Question: How can I show the size of the file I've selected from the JFileChooser in my JTextField? When I use 'f.getTotalSpace()', I'm being shown the total disk space of my PC, which is not what I want.
'''
private void jButtonAttachActionPerformed(java.awt.event.ActionEvent evt) {
JFileChooser jc = new JFileChooser();
jc.setDialogType(JFileChooser.OPEN_DIALOG);
jc.showOpenDialog(null);
File f = jc.getSelectedFile();
if (f.length() / 1024 < 1024) {
jTextFieldAttachments.setText(f.getName() + " " + "(" + f.length() / 1024 + " KB)");
}
else if (f.length() / 1024 >= 1024) {
jTextFieldAttachments.setText(f.getName() + " " + "(" + f.length() / <PHONE> + " MB)");
}
}
**EDIT by @RoeyGolzarpoor**
if (f.length() / 1024 <= 1024) {
jTextFieldAttachments.setText(f.getName() + " " + "(" + String.format("%.1f", (f.length() / 1024)) + " KB)");
}
else if (f.length() / 1024 > 1024) {
jTextFieldAttachments.setText(f.getName() + " " + "(" + String.format("%.1f", (f.length() / <PHONE>)) + " MB)");
}
'''

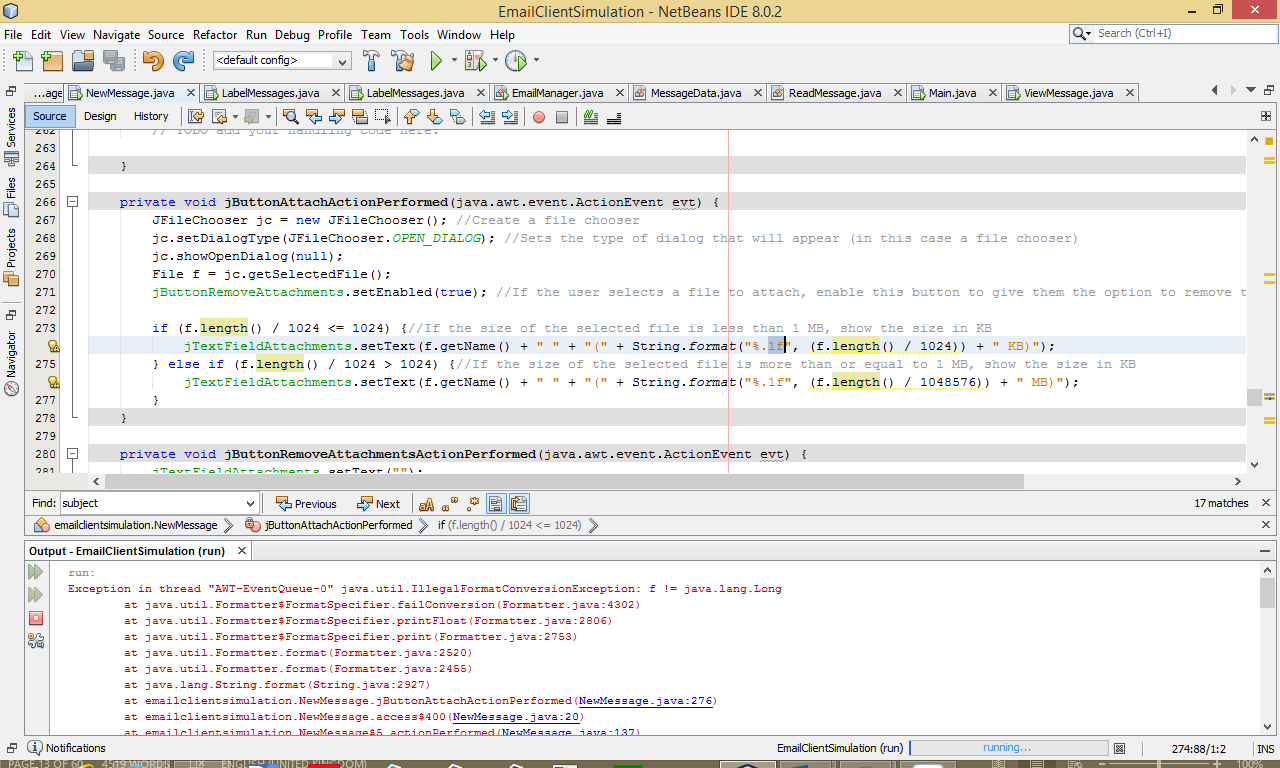
Answer: Use:
'''
float kilo_bytes f.length()/1024;
Float.parseFloat(String.format("%.1f", kilo_bytes));
'''
This will return your file in 'KB'
Reminder:
1024 bytes = 1 Kilo Bytes
1024 kb = 1 Mega Bytes
1024 mb = 1 Gega Bytes
1024 gb = 1 Tera Bytes